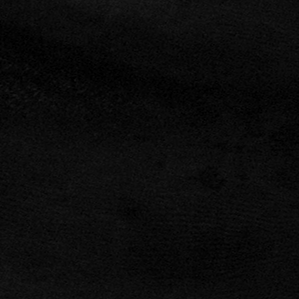
Label: frost